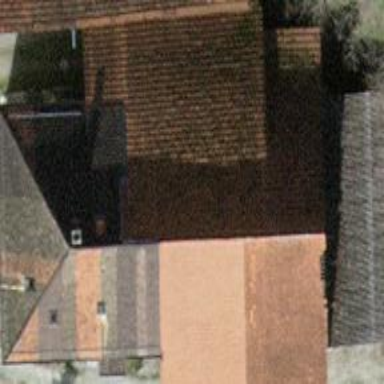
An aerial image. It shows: Farm building with hipped roof shape.